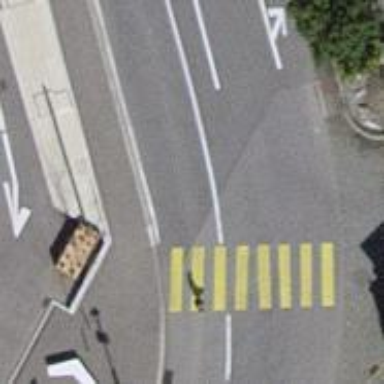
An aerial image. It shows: Uncontrolled zebra crossing.